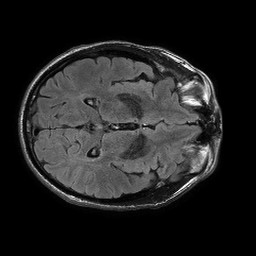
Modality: FLAIR
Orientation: axial
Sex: male
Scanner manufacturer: philips
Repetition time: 11 s
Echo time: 0.125 s